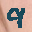
Label: 9